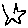
Label: star